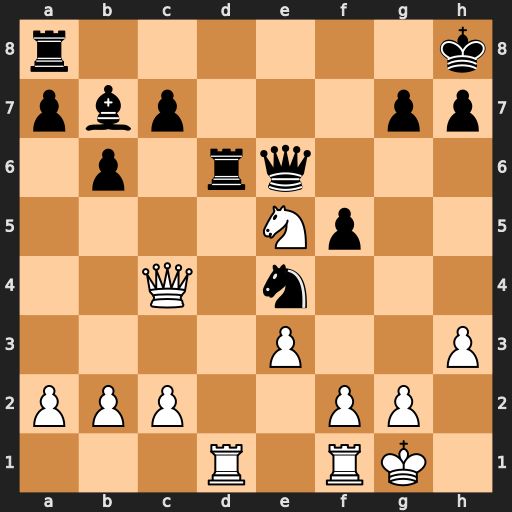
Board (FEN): r6k/pbp3pp/1p1rq3/4Np2/2Q1n3/4P2P/PPP2PP1/3R1RK1
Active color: w
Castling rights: -
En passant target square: -
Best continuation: Nf7+ Kg8 Nxd6 Qxc4 Nxc4